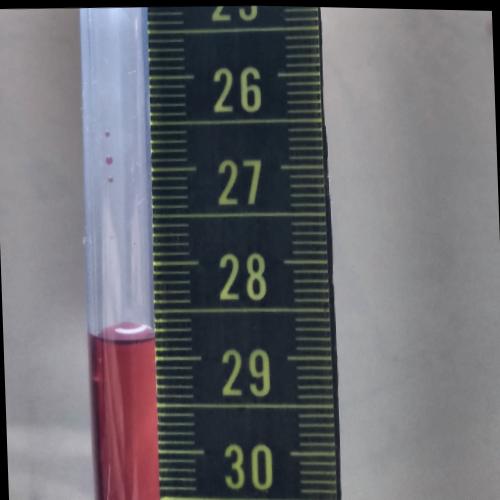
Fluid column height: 28.8 cm